Question: I have tables(Customers,Pbasket and pp) with the following values inserted to the table
<URL>
Basically I am tasked to create a function that finds all the product number(p#) purchased by the customer and I have to pass in the customer id(c#) as a input parameter;
This is my pl/sql script
<URL>
I noticed that
there is no results returned for c#(100), which is correct.
but i noticed that for c#(101) and c#(102)
the result should return more than one p# but it only returns 1 result even though I had my while loop.
the output of my results

Please advice.
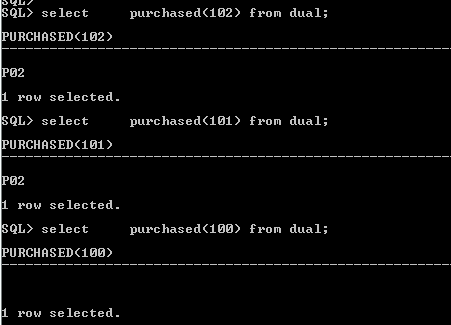
Answer: The 'function' you wrote was supposed to return row only. And also, you had a 'return' in your 'LOOP'. So after the control is returned back.(leaving the 'cursor' opened for ever)
'''
create type my_numbers as table of NUMBER;
/
'''
'''
CREATE OR REPLACE FUNCTION purchased(cId IN NUMBER)
RETURN my_numbers
IS
product VARCHAR2(45);
I NUMBER;
v_my_list my_numbers := my_numbers();
CURSOR CursorRow IS
SELECT p#
FROM customer c
LEFT OUTER JOIN pbasket pb
ON c.c# = pb.c#
LEFT OUTER JOIN pp pp
ON pb.whenfinalised = pp.whenfinalised
WHERE c.c# = cId;
CurrentPos CursorRow%ROWTYPE;
BEGIN
OPEN CursorRow;
I := 1;
FETCH CursorRow into CurrentPos;
LOOP
EXIT WHEN CursorRow%NOTFOUND
v_my_list.EXTEND;
v_my_list(I) := CurrentPos.p#;
I := I + 1;
END LOOP;
CLOSE CursorRow;
RETURN v_my_list;
END purchased;
/
'''
'''
select * FROM TABLE(CAST(purchased(100) as my_numbers));
'''
We can also use 'Pipelined' functions (Slight modification needed) for over Large resultsets!